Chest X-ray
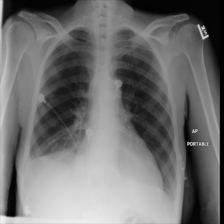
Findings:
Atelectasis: negative
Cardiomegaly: negative
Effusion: negative
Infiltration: negative
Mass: negative
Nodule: negative
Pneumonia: negative
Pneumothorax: negative
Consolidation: negative
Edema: negative
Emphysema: negative
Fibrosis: negative
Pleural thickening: negative
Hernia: negative